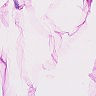
Metastatic tissue present: no